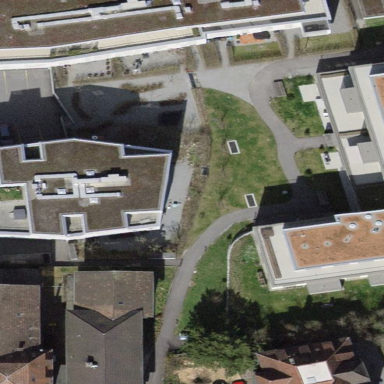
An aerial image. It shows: Flat-roofed apartment building.